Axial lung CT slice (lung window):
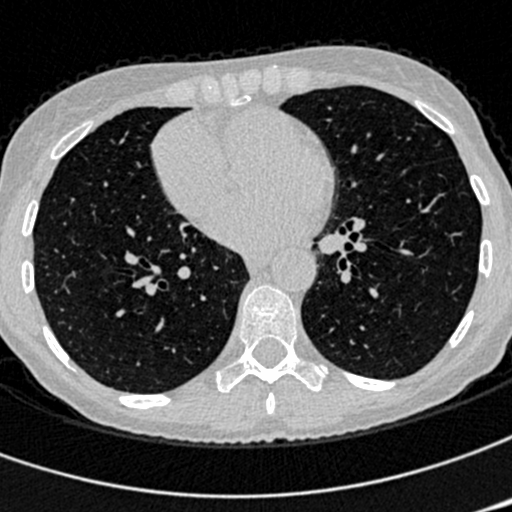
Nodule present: no